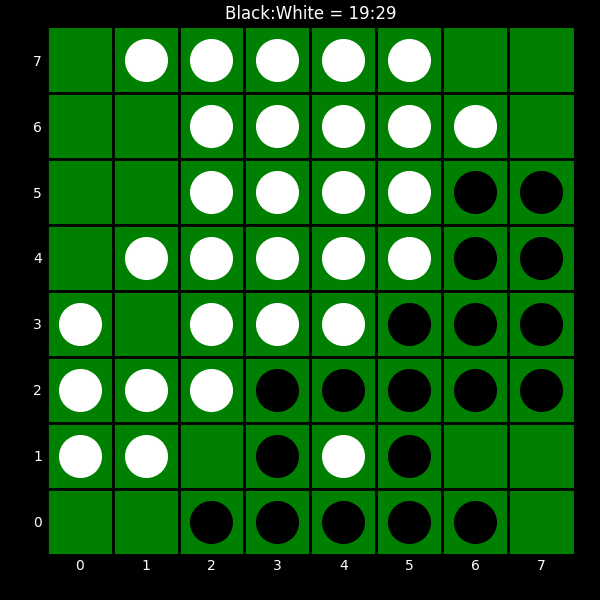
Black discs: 19
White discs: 29